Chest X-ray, PA view. Patient: 60 years old, sex F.
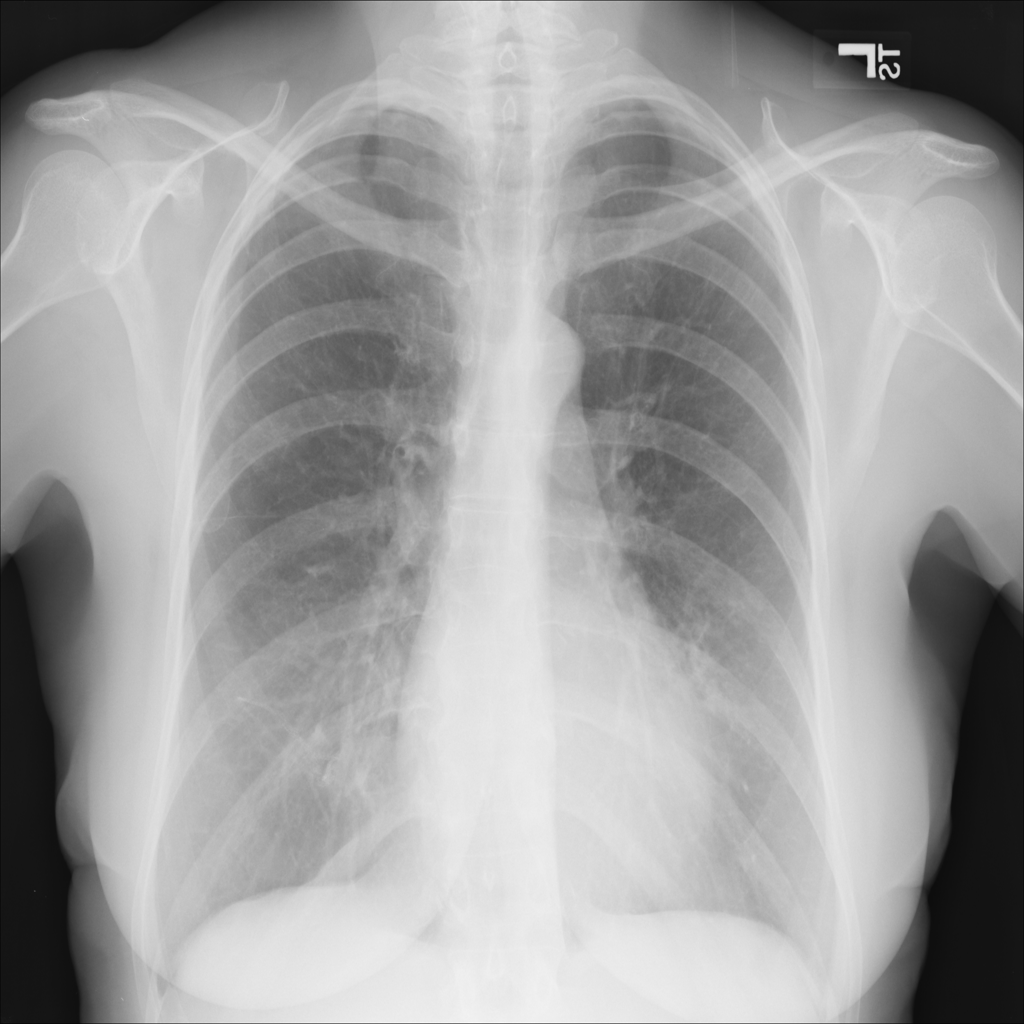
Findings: No Finding